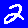
Digit: 2